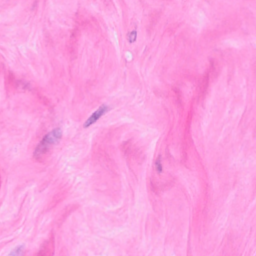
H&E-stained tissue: Breast